Question: I have this sql query:
'''
SELECT * FROM 'Fac__Invoice' ORDER BY 'Fac__Invoice'.'invoice_number' ASC
'''
The result is this table:

The problem is that number 10 is after 1. It should be after 9. This is because invoice_number is a varchar. I deliberately choose varchar because i want to store numbers like for example "FA001".
Can you write a sql query so that invoice_number 10 will be placed underneath 9?
Or is there any other solution?
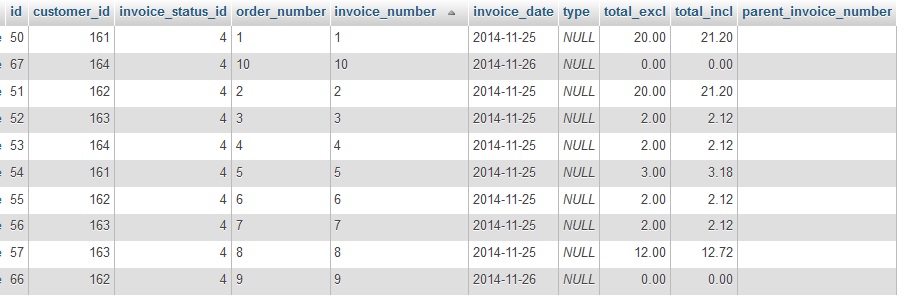
Answer: Try to caste the value to unsigned:
'''
SELECT * FROM 'Fac__Invoice' ORDER BY CAST('Fac__Invoice'.'invoice_number' AS UNSIGNED) ASC
'''